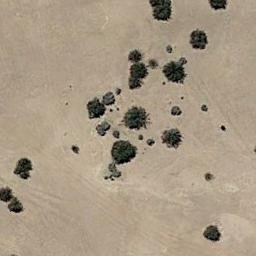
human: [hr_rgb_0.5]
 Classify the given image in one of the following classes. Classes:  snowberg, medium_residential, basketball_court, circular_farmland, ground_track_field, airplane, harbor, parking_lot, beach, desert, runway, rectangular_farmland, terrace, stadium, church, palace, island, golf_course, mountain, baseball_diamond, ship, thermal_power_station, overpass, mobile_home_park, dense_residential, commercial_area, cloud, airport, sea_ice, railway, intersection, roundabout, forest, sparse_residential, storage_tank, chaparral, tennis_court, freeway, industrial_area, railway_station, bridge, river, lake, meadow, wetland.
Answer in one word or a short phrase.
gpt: chaparral